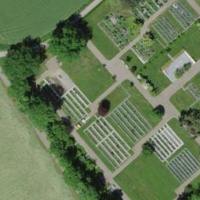
EUNIS habitat code: 53
Species observed at this site:
Euonymus europaeus